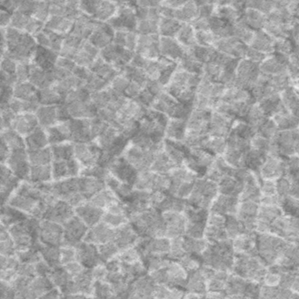
Label: frost